Question: Assume i have network simliar to this:

<URL>
## train procedure in this repo is wrong!
it has three branches.
resolution 1/4 branch is a pretrained network, with saved weights.
resolution 1/2 branch is part of 1/4 network, and weight-shared with 1/4 (i don't know how)
resolution 1 branch is my customization.
# train procedure is something like this:
1/4 is trained on Cityscapes (for relaxation) saved and reloaded
the first few layers of 1/4 branch are used for feeding resolution 1/2 images
The last branch is for full resolution image.
these branches are related with CFF (Cascade Feature Fusion module).
how can I load 1/4 pretrained weight and train whole network?
how about weight sharing between some layers in 1/4 and 1/2 branch?
# for simplicity you can assume
1/4 has 5 layers trained separately and loaded for finetuning
1/2 has 2 first layers of 1/4
1 has 2 independent layer
and CFFs are just upsample+concat
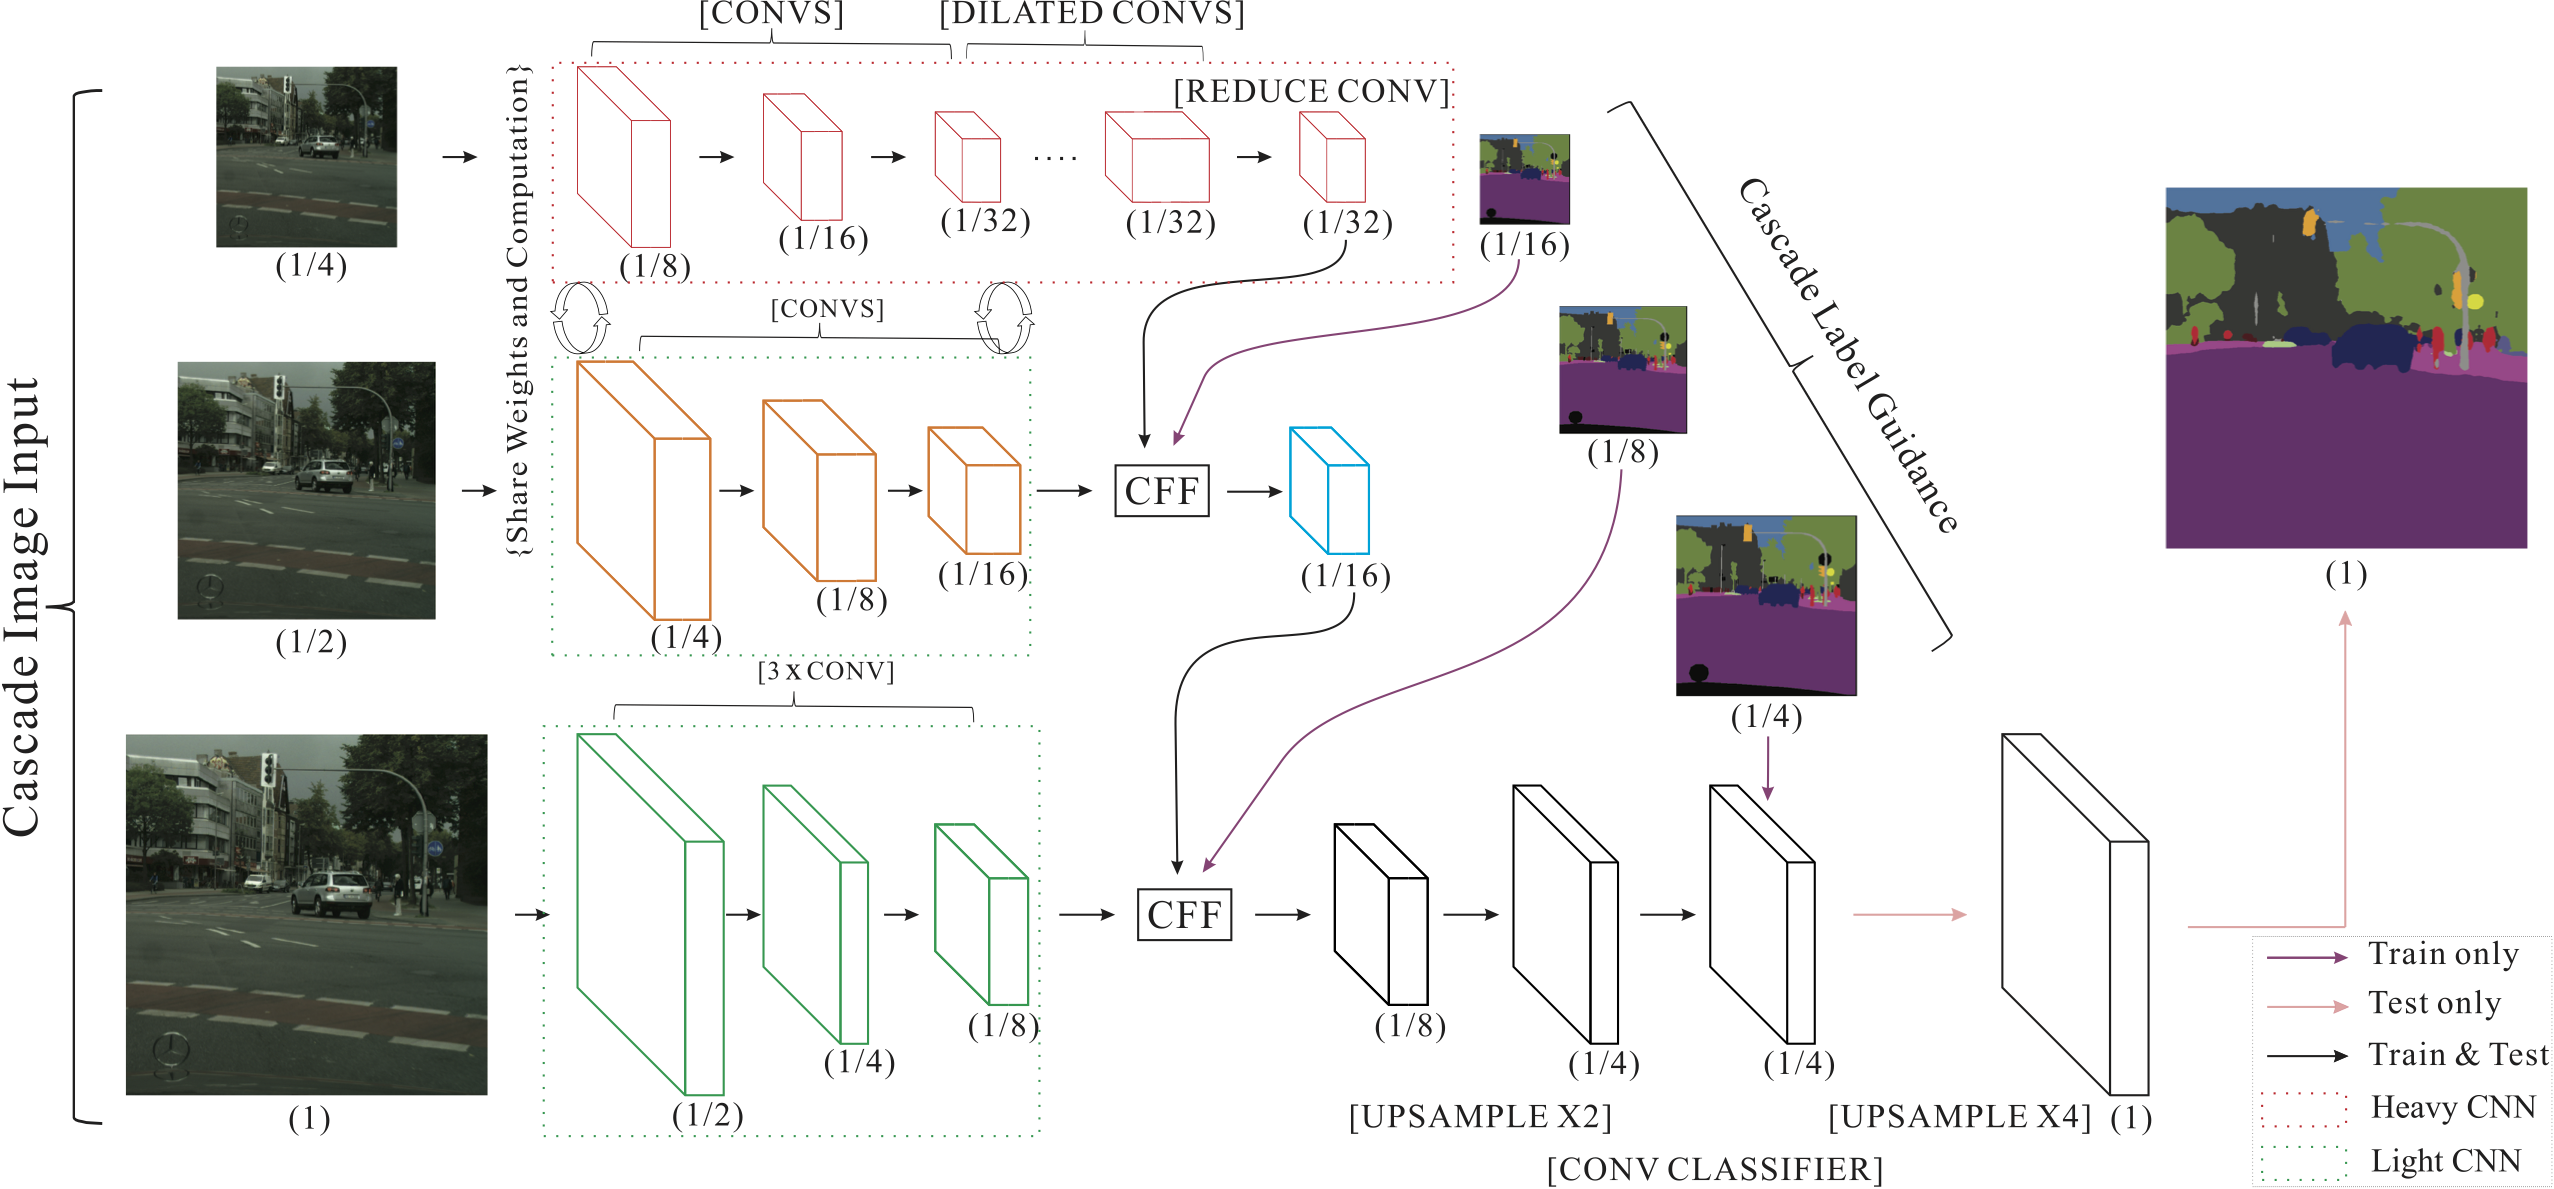
Answer: Have your input tensor:
'''
inputs = Input(size)
'''
If you trained the model yourself, make sure you train it with a variable image size (it's convolutional, right?): input shape = '(None, None, channels)'.
If not, you will need to rebuild the model with variable image size. Make sure you don't use 'Flatten', it will not support variable image sizes. It will not support weight transfer if you want to use what is after the flatten.
## 1/4
Load your saved model (no need to compile, you are not training it directly):
'''
lowRes = load_model(filename, compile=False, custom_objects=if_needed)
'''
Pass the inputs through it (maybe do some rescaling first)
'''
lowOut = lowRes(inputs)
'''
## 1/2
Get the segment from 'lowRes':
'''
midRes = Model(lowRes.input, lowRes.layers[1].output)
'''
Pass the inputs through it (maybe do some rescaling first)
'''
midOut = midRes(inputs)
'''
## 1/1
Build whatever it is:
'''
....
....
hiRes = Model(....)
'''
Pass the inputs through it:
'''
hiOut = hiRes(inputs)
'''
---
## Old answer
Layers and models can be used more than once, as many times as you need.
Create the layer:
'''
layer = Conv2D(....)
'''
Use the layer:
'''
out1 = layer(input1)
out2 = layer(input2)
out3 = layer(input3)
'''
It's the same layer, so, the same weights.
A 'Model' a 'Layer', so it works exactly the same:
'''
model = load_some_model()
branch1_out = model(input_branch1)
branch2_out = model(input_branch2)
'''
At the end, just create a model defining the input tensors and output tensors:
'''
final_model = Model(inputs = input_or_list_of_inputs,
outputs= output_or_list_of_outputs)
'''